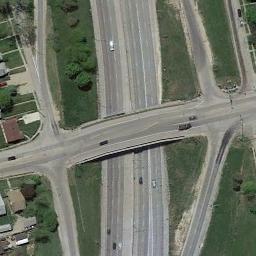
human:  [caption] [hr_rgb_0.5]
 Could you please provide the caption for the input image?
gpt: Several cars are on the overpass .

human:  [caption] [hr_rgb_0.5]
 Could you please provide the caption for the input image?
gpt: There are two overpasses and three lakes in this area .

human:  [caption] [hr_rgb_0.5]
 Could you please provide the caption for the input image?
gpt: The cross-line overpass is over the roads and a residential area is next to the overpass .

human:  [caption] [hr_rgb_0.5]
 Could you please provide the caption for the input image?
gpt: There are some green lawns around the overpass .

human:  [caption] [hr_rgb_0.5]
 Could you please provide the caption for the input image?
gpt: The overpass is on the grass next to some houses .